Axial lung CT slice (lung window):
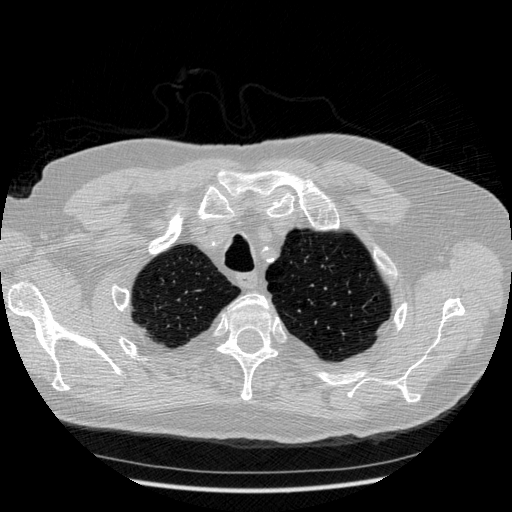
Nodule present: no